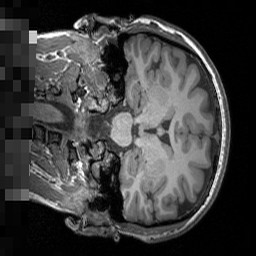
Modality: T1w
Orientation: coronal
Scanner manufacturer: siemens
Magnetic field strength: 3 T
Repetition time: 1.5 s
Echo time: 0.00291 s